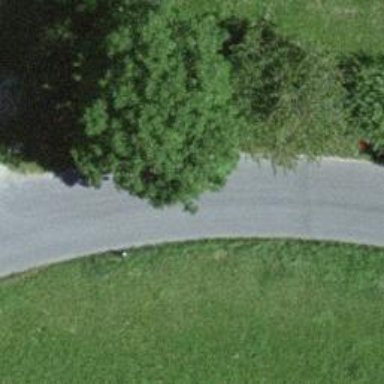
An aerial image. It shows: Bus stop along the road.